Field crop: maize
Growth stage: 2
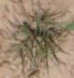
Species: salsola